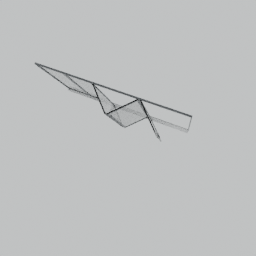
Label: architecture